Interaction volume radius: 5 \u00c5
Interaction volume height: 20 \u00c5
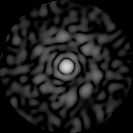
Disorder parameter: 0.8221